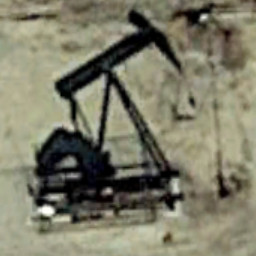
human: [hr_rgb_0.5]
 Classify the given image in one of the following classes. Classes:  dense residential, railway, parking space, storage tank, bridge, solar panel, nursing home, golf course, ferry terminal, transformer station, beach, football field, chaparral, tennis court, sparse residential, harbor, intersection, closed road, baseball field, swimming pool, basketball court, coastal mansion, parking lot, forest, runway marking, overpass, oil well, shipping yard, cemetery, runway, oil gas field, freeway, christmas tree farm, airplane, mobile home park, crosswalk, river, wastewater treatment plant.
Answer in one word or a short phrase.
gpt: oil well